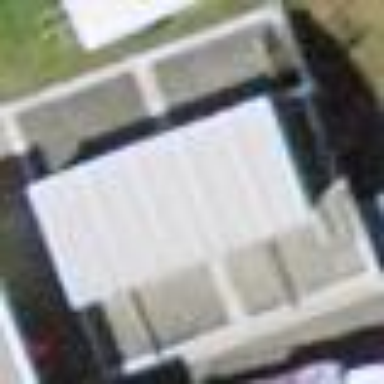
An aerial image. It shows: Garage building.